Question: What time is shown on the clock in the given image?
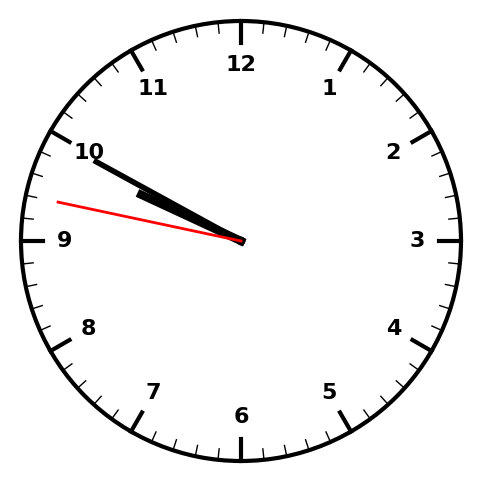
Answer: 09:49:47